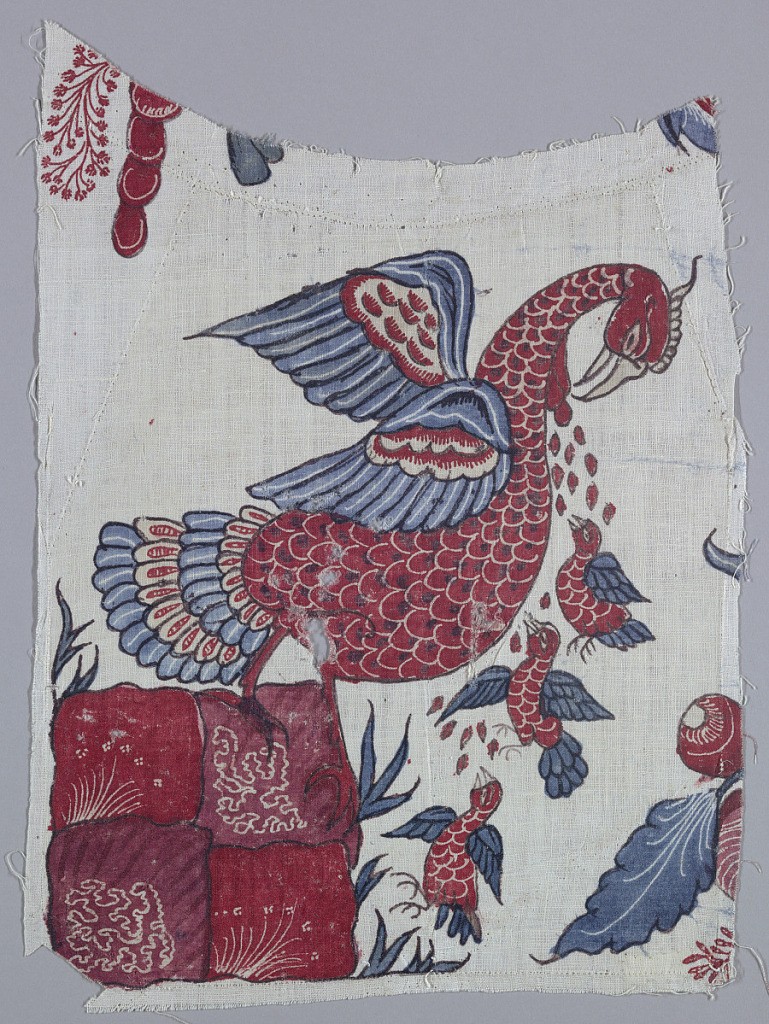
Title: Fragment
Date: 1750–1800
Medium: cotton Technique: mordant and resist painted, immersion dyed (chintz) on plain weave
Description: Fragment of mordant-painted and dyed cotton with a Pious Pelican piercing her breast with drops of blood flowing out to three young birds which fly up from the ground below in a row.  Mother pelican is standing on a four-mound.  Leaves and flowers of other motifs on the edges of the fragment.  Colors: red, blue, yellow (faded), dark red.  Outline: black-brown on an ivory background.